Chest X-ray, AP view. Patient: 75 years old, sex F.
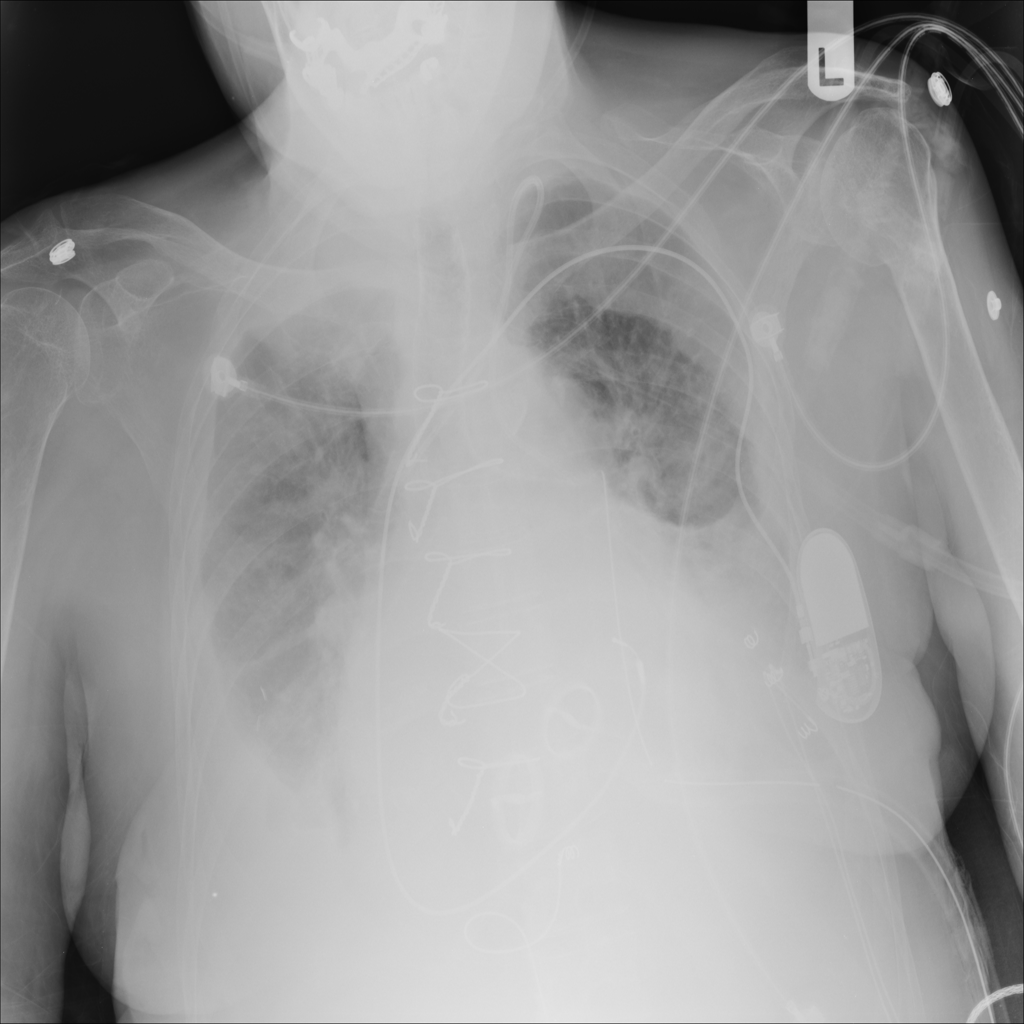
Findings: Effusion